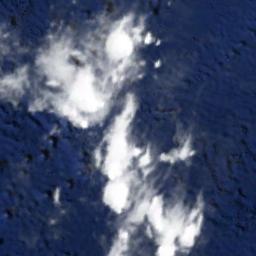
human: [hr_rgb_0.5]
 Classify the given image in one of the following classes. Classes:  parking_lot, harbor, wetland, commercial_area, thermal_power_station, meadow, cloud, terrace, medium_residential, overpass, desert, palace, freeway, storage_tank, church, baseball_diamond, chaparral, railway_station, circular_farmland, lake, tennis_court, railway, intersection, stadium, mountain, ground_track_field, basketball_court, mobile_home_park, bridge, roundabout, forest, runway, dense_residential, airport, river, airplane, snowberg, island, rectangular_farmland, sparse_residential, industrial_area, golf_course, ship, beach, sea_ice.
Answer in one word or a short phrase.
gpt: cloud